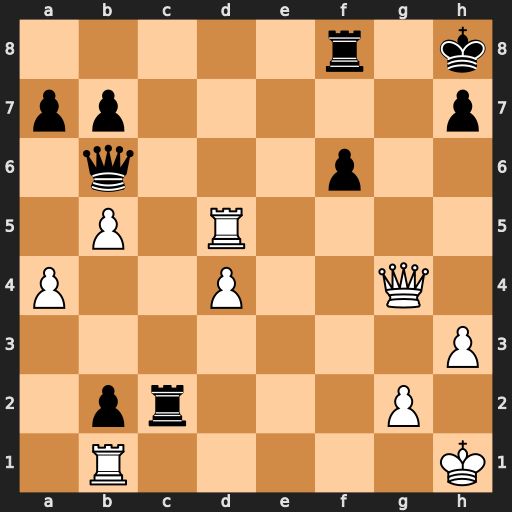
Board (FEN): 5r1k/pp5p/1q3p2/1P1R4/P2P2Q1/7P/1pr3P1/1R5K
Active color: w
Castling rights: -
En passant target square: -
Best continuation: Rd7 Rc1+ Kh2 Qd6+ Rxd6